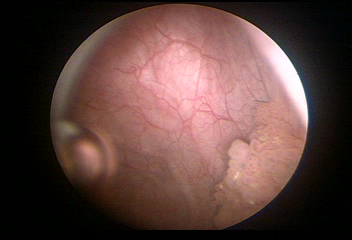
Modality: WLC
Class: Malignant
Subclass: HighGradePapillary
Lesion: L1
Stage: Ta
Morphology: Papillary
Bladder cancer association: Yes
Annotated structures: Tumor